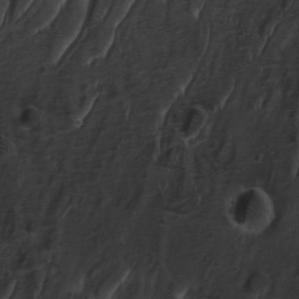
Label: non_frost